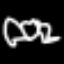
Label: frog